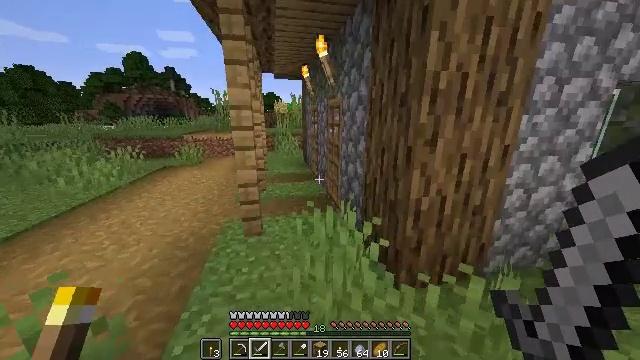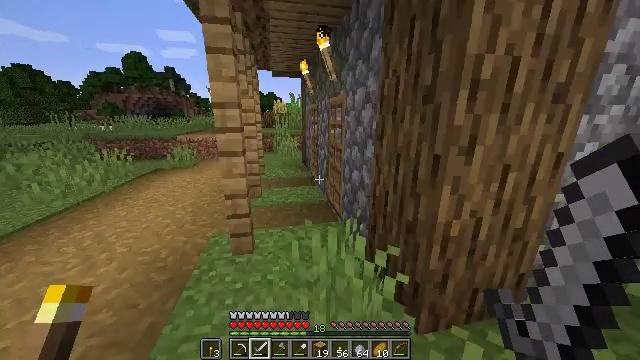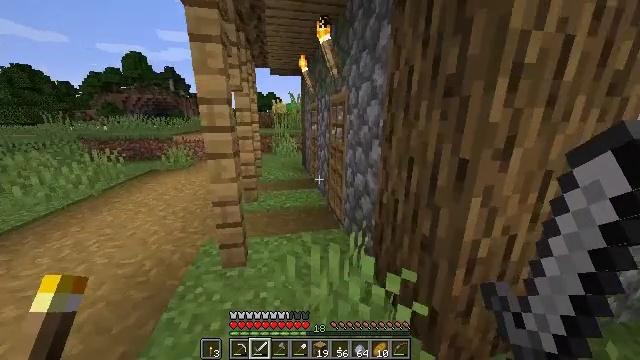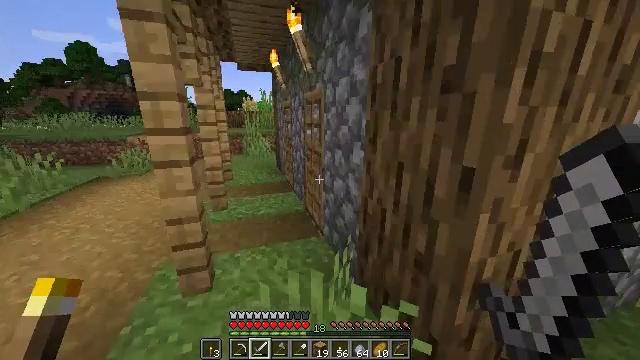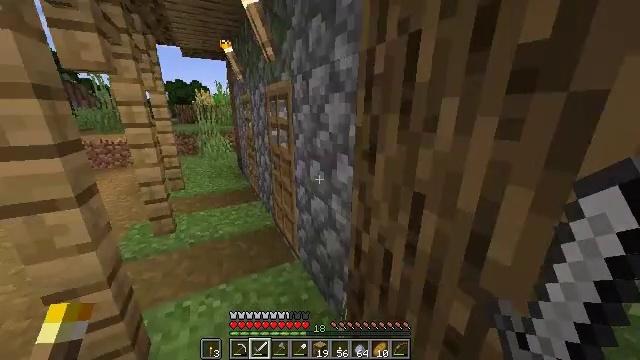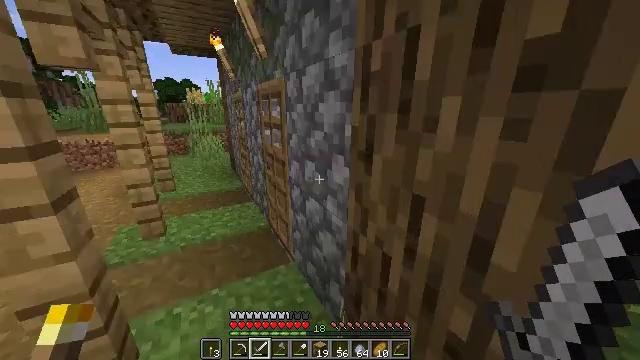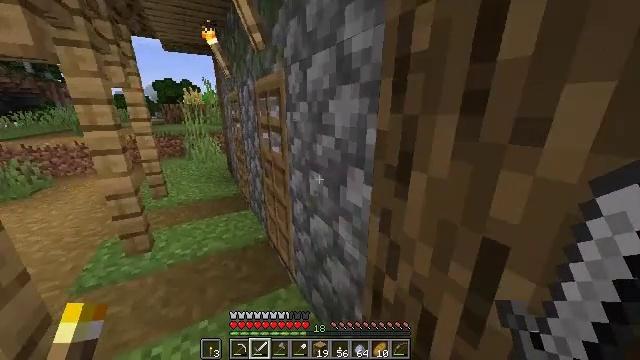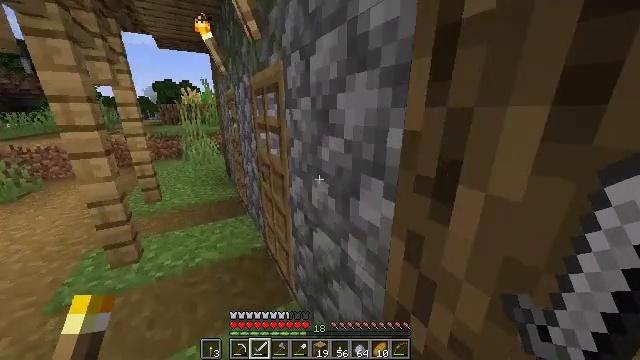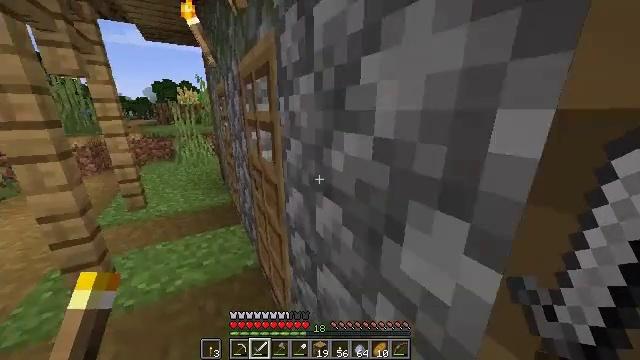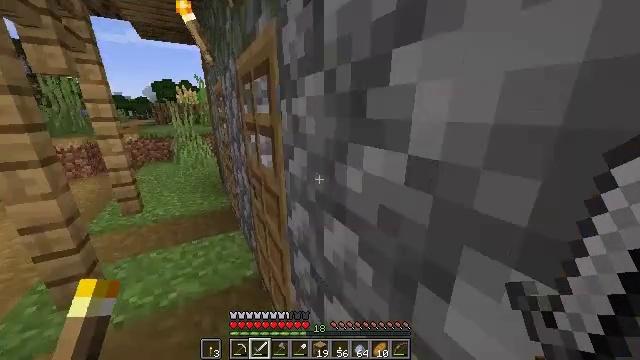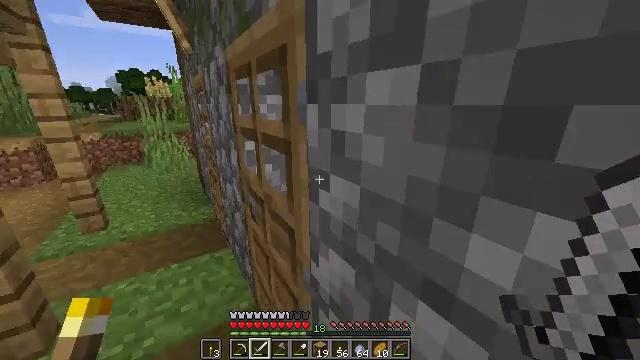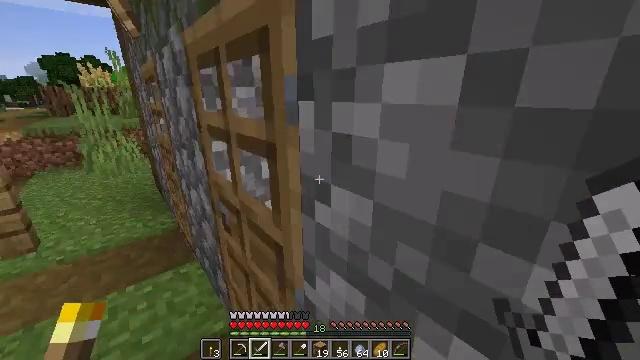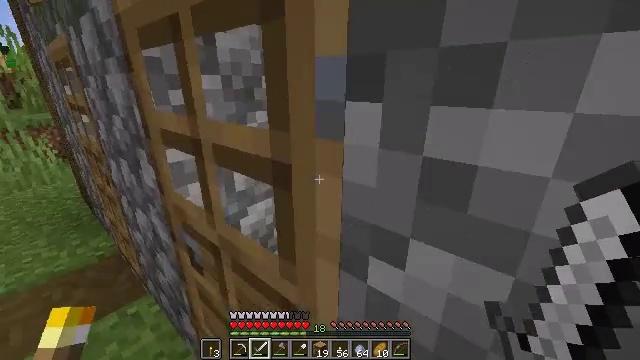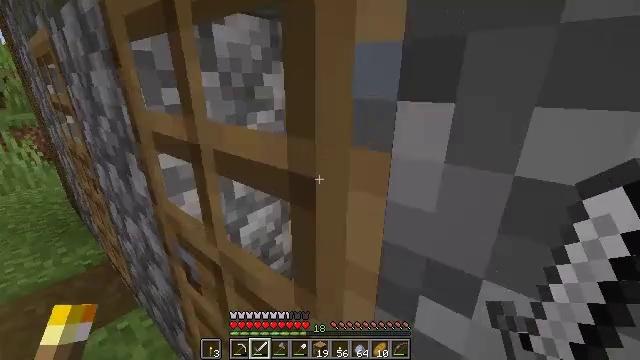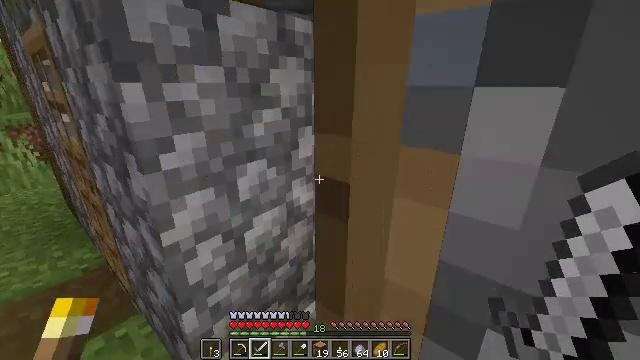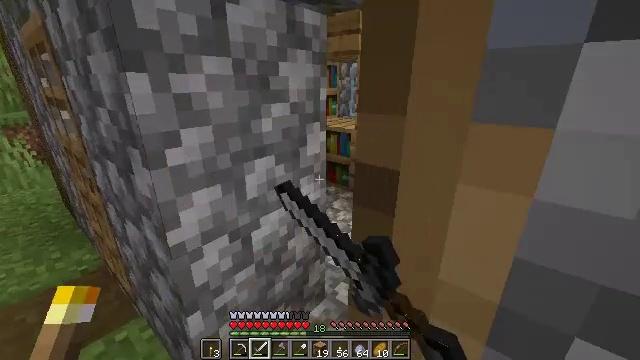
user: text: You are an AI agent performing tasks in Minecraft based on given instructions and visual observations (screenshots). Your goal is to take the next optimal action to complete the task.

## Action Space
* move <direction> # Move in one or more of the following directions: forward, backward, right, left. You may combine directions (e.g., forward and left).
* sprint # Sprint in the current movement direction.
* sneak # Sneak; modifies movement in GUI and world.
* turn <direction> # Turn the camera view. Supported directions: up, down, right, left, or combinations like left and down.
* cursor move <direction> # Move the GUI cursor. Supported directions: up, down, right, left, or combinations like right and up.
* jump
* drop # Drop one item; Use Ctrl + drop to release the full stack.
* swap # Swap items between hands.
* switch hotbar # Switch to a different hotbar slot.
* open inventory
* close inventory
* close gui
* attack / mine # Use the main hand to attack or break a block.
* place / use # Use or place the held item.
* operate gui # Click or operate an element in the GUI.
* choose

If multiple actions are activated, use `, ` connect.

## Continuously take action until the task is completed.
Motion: motion action
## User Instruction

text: Break the clay block to collect it.
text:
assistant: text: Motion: move forward, sprint
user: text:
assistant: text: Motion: move forward, sprint
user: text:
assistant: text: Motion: move forward, turn right
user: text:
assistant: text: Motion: move forward, turn right and down
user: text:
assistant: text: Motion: move forward, turn right
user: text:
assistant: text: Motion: move forward
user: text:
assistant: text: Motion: move forward
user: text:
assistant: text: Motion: move forward
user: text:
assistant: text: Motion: move forward and move left
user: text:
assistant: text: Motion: move forward and move left, turn right
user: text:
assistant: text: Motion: move forward and move left, turn right and down
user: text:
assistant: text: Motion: move forward, turn right and down
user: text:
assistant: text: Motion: turn right
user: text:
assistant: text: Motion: use / place
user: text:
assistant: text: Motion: use / place
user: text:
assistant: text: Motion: turn right, use / place
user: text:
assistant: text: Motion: turn right
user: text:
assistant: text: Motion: turn right
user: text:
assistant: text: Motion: turn right
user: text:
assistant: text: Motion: turn right
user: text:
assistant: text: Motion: turn right
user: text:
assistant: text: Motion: turn right
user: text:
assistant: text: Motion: turn right
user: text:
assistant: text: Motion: turn right
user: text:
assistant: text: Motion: move forward and move left
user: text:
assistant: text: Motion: move forward and move left
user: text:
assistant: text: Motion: move forward and move left
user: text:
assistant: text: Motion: move forward and move left, turn right
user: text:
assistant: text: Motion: move forward, turn right and down
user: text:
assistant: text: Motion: turn right